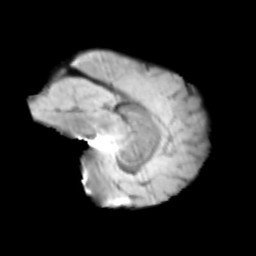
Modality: T2w
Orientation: sagittal
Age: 11
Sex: female
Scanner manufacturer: siemens
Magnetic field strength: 3 T
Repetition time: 3.8 s
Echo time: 0.07 s